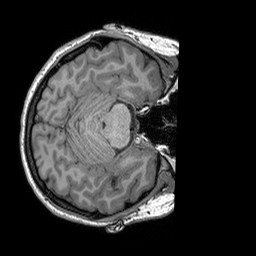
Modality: T1w
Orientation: axial
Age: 19
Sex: female
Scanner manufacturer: siemens
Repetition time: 2.25 s
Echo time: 0.00302 s